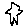
Label: star